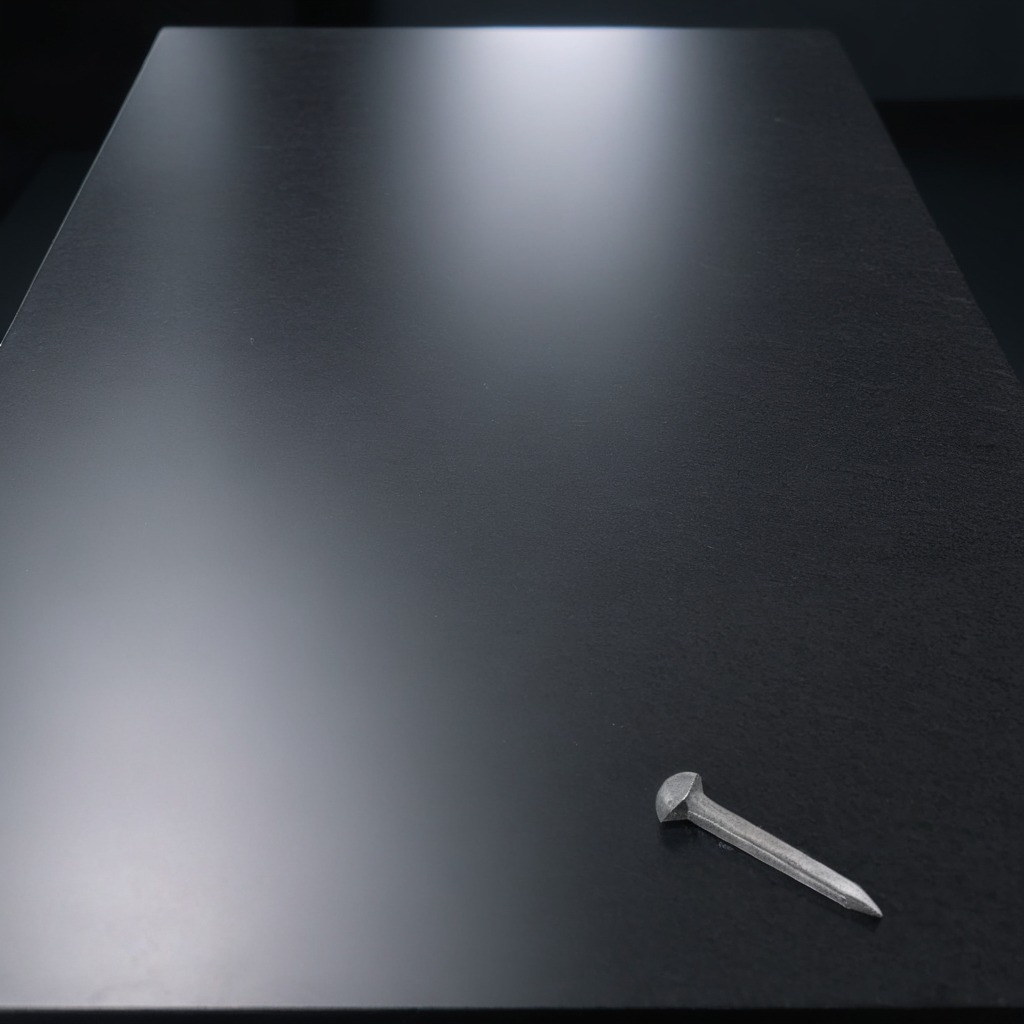
An iron nail is lying on a clean granite table inside a workshop at night.